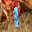
Label: 1